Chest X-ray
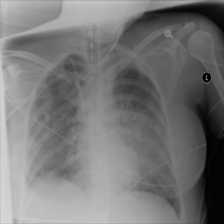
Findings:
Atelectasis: negative
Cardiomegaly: negative
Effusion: negative
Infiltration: positive
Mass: negative
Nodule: negative
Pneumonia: negative
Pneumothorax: negative
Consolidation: negative
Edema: negative
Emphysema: negative
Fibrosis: negative
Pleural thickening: negative
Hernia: negative